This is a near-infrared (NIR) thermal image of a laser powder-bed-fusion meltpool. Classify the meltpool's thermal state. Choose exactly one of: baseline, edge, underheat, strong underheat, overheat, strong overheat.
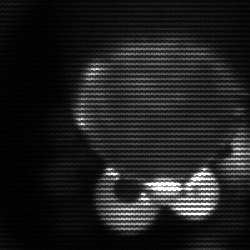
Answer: edge